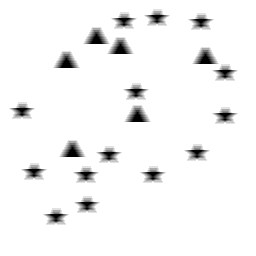
Squares: 0
Triangles: 6
Stars: 14
Total shapes: 20